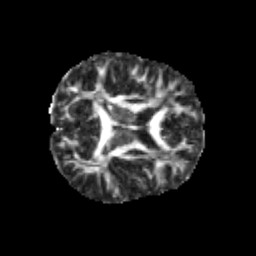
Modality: FA
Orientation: axial
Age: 9
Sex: female
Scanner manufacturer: siemens
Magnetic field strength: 3 T
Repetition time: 3.8 s
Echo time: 0.07 s